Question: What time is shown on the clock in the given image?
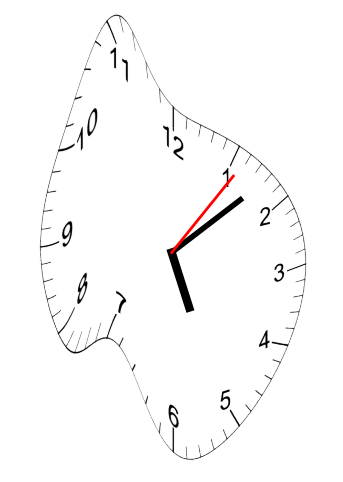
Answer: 05:08:06